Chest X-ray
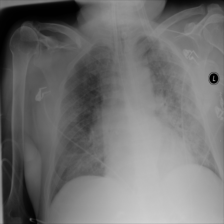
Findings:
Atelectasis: negative
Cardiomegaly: negative
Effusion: negative
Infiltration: negative
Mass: negative
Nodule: negative
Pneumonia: negative
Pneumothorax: negative
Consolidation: negative
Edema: negative
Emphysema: negative
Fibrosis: negative
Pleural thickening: negative
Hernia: negative